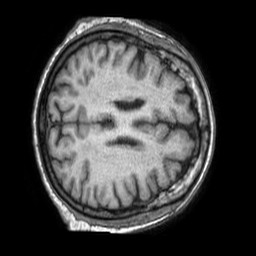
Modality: T1w
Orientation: axial
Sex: female
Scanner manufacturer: philips
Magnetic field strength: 1.5 T
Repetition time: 0.007134 s
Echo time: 0.003223 s